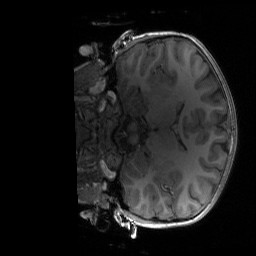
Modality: T1w
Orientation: coronal
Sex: male
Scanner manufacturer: siemens
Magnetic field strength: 3 T
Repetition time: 1.9 s
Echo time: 0.00243 s